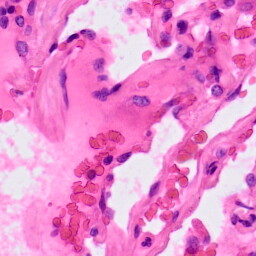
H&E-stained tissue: Lung